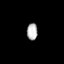
Tissue: prostate
Cell type: T cells
Senescence score: 0.3094
Nuclear area (px): 175
Mean DAPI intensity: 180.509